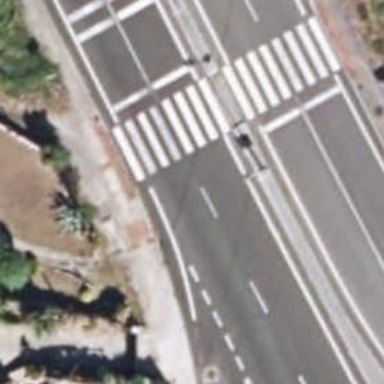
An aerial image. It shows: Marked crossing on footway.